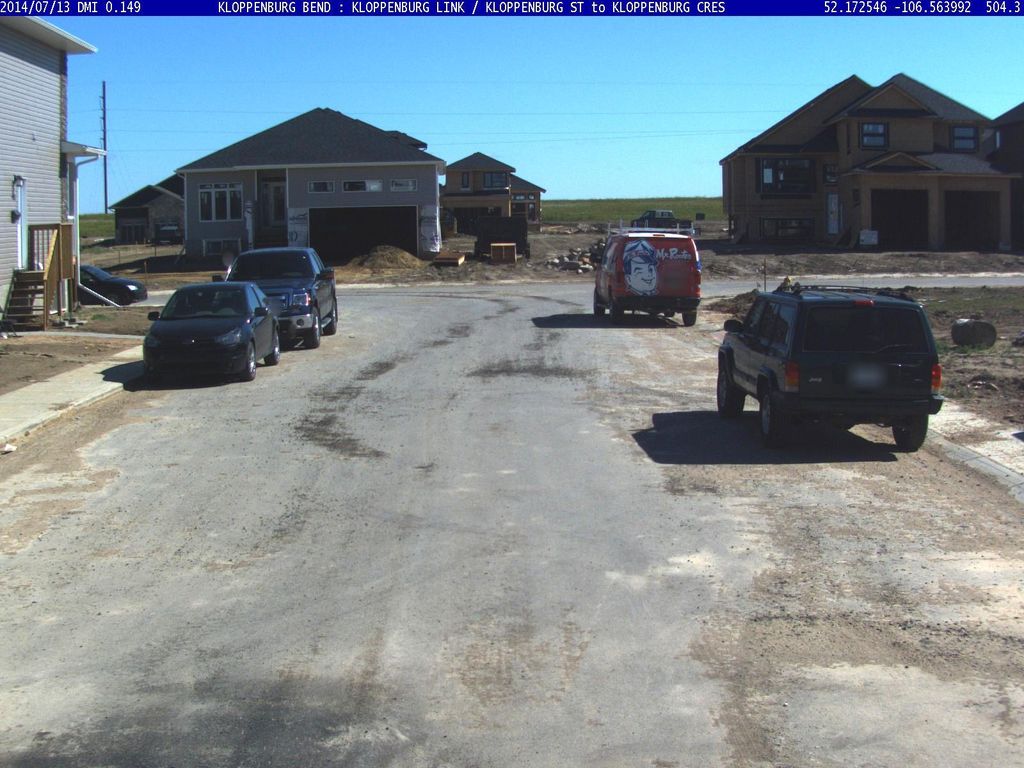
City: saskatoon